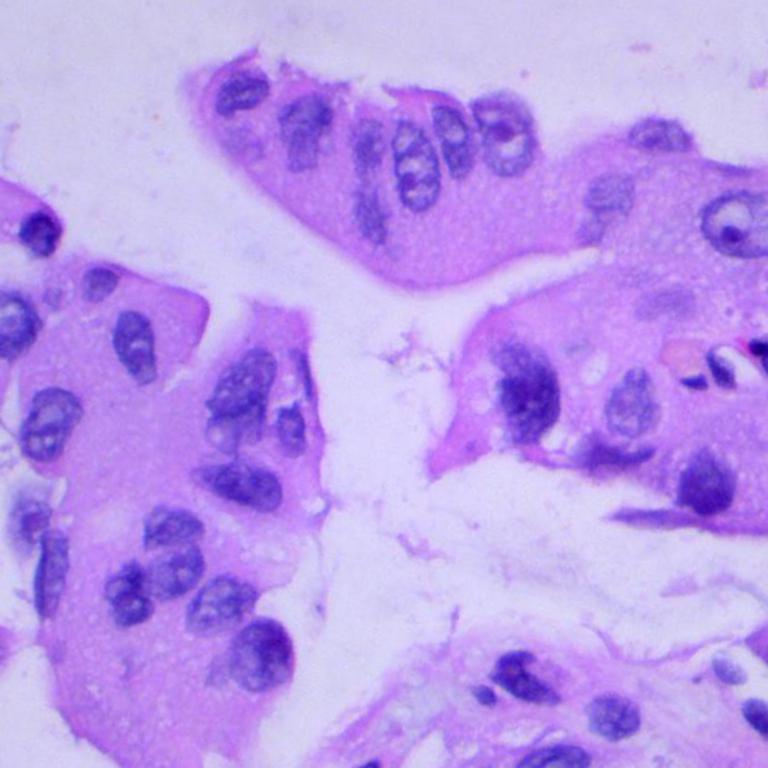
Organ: lung
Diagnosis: adenocarcinomas